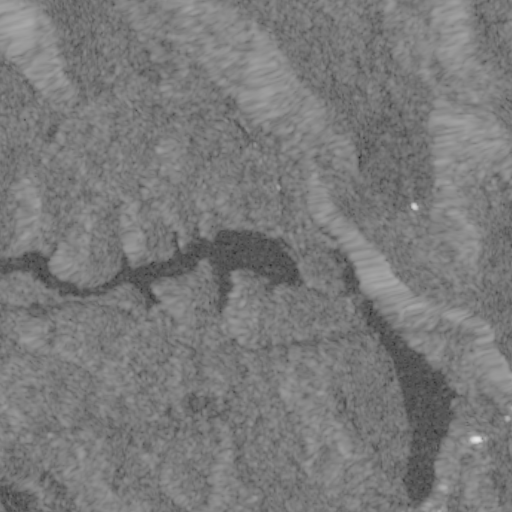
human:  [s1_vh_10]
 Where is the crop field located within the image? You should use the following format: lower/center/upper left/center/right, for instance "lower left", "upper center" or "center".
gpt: The crop field is located in the lower right of the image.
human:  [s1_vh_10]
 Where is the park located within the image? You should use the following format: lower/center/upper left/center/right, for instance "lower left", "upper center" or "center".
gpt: The park is located in the lower right of the image.
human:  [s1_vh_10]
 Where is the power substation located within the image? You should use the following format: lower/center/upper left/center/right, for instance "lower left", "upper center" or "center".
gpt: The power substation is located in the lower right of the image.
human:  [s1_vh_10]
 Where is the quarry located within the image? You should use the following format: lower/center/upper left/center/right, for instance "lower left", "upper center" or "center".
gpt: The quarry is located in the lower left of the image.
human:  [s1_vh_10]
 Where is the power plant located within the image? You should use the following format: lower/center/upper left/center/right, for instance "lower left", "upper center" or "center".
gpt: There is no power plant in the image.

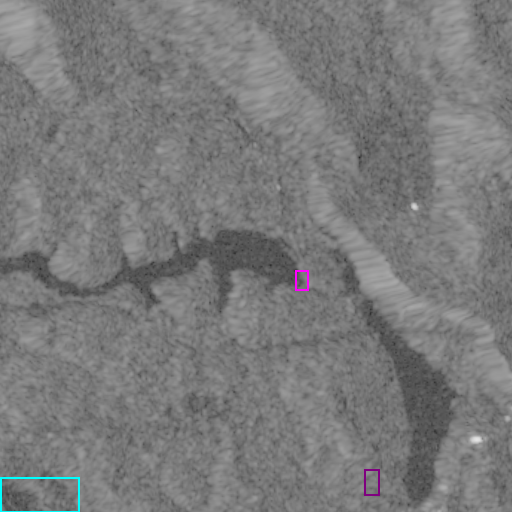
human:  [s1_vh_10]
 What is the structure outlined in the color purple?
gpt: The structure outlined in purple is a crop field.
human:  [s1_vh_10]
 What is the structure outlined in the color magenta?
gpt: The structure outlined in magenta is a dam.
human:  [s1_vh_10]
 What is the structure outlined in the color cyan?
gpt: The structure outlined in cyan is a quarry.
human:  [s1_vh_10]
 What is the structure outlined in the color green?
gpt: There is no green outline.